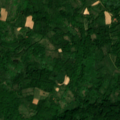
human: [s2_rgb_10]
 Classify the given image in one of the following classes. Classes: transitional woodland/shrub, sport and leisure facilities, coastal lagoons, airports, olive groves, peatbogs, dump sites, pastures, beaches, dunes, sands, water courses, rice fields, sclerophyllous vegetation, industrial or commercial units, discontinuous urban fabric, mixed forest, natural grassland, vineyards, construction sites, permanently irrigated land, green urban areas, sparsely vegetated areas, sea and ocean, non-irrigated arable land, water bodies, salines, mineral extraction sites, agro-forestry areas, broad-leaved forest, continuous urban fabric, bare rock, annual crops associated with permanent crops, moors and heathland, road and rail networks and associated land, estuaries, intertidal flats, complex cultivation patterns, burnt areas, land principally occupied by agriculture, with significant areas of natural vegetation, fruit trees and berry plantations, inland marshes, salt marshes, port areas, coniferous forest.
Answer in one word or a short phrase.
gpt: complex cultivation patterns, land principally occupied by agriculture, with significant areas of natural vegetation, broad-leaved forest, transitional woodland/shrub